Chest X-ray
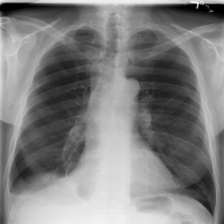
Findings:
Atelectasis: negative
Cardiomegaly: negative
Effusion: negative
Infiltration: negative
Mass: positive
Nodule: negative
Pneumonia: negative
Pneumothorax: negative
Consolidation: negative
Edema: negative
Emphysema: negative
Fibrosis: negative
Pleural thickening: negative
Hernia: negative